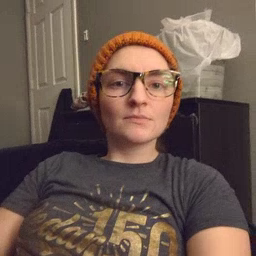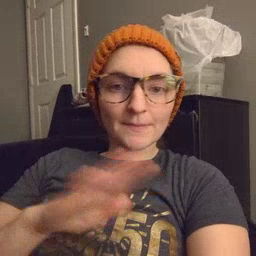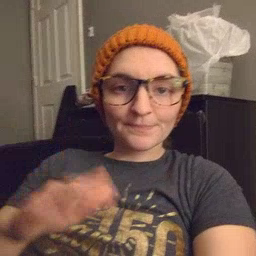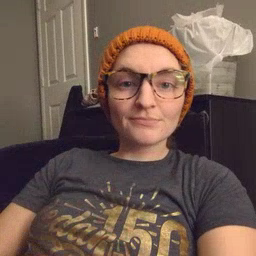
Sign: clean